Question: I'm creating an expandable/collapsible widget because Qt doesn't provide such feature until now. My problem is, that the button to expand/collapse the widget seems to be only clickable, if you make the window very large (only the width of the window is relevant). The elements of the the main widget are working as intended. Does anyone know the reason for it?
'''
import sys
from PyQt5.QtWidgets import QWidget, QApplication, QPushButton, QLabel, QMainWindow, QVBoxLayout, QHBoxLayout, QToolButton
from PyQt5.QtCore import Qt
class ExpandableWidget(QWidget):
'''A widget that can be expanded / collapsed by the user'''
def __init__(self):
super(ExpandableWidget, self).__init__()
self.titleWidget = QWidget() # widget containing the title bar (always visible)
self.mainWidget = QWidget() # widget containing the collapsible content (sometimes visible, but this isn't implemented yet)
self.expandButton = QToolButton()
self.expandButton.setCheckable(True)
self.expandButton.setChecked(False)
self.expandButton.setArrowType(Qt.LeftArrow)
self.titleLayout = QHBoxLayout()
self.titleLayout.addWidget(self.titleWidget)
self.titleLayout.addWidget(self.expandButton)
self.wrapperLayout = QVBoxLayout()
self.wrapperLayout.addLayout(self.titleLayout)
self.wrapperLayout.addWidget(self.mainWidget)
self.setLayout(self.wrapperLayout)
def setMainWidget(self, widget):
self.wrapperLayout.replaceWidget(self.mainWidget, widget)
self.mainWidget = widget
def setTitleWidget(self, widget):
self.titleLayout.replaceWidget(self.titleWidget, widget)
self.titleWidget = widget
if __name__ == "__main__":
app = QApplication(sys.argv)
mainWindow = QMainWindow()
expandable = ExpandableWidget()
mainWindow.setCentralWidget(expandable)
mainWidget = QPushButton("Button")
titleLabel = QLabel("Title Label")
expandable.setTitleWidget(titleLabel)
expandable.setMainWidget(mainWidget)
mainWindow.show()
sys.exit(app.exec_())
'''
GIF demonstrating the effect

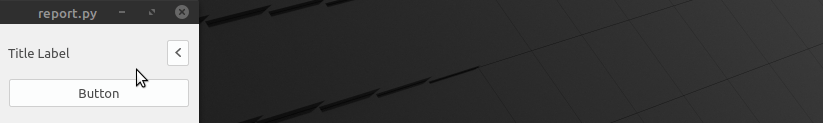
Answer: That one widget replaces another in a layout does not imply that the second will be removed or hidden but that the widget will not be handled by the layout. So in your case that old widget is on the button causing the click to not be transmitted to the new button.
In your case a possible solution is to remove the default widget.
'''
def setMainWidget(self, widget):
self.wrapperLayout.replaceWidget(self.mainWidget, widget)
if self.mainWidget.parent() is self:
self.mainWidget.deleteLater()
else:
self.mainWidget.setParent(None)
self.mainWidget = widget
def setTitleWidget(self, widget):
self.titleLayout.replaceWidget(self.titleWidget, widget)
if self.titleWidget.parent() is self:
self.titleWidget.deleteLater()
else:
self.titleWidget.setParent(None)
self.titleWidget = widget
'''